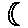
Label: moon